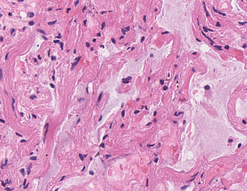
Tumor epithelial tissue: no
Tumor-associated stroma tissue: no
Normal tissue: yes